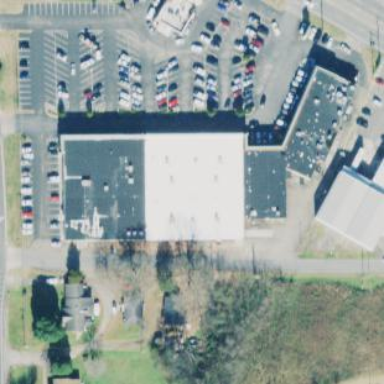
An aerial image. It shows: Building.